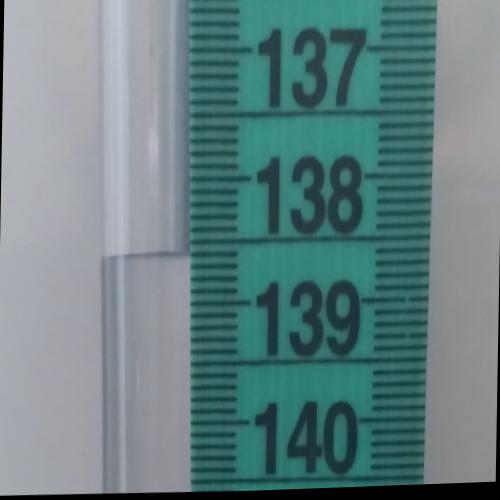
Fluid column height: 138.6 cm